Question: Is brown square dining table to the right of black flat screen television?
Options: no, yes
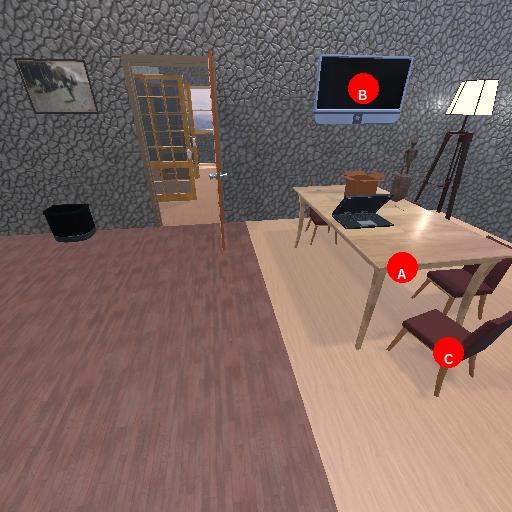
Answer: no